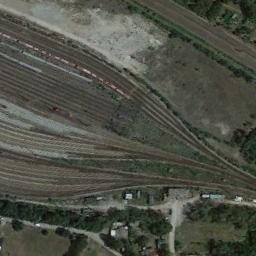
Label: railway_station